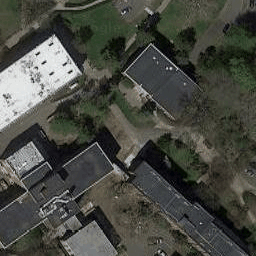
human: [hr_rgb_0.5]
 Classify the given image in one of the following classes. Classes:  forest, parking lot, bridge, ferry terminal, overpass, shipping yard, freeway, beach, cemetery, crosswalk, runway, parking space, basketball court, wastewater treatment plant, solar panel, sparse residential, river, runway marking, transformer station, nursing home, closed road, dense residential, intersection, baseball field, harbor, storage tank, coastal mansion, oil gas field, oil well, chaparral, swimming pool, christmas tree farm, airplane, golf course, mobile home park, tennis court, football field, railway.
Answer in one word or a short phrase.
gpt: nursing home